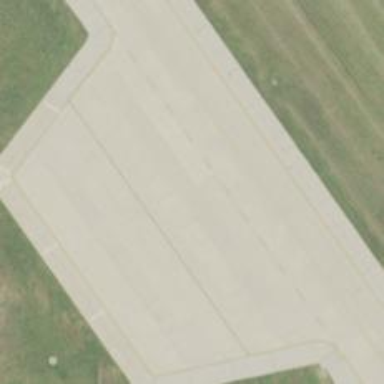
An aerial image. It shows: Apron at the airport.